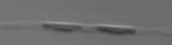
Label: Pseudo-nitzschia